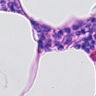
Metastatic tissue present: no